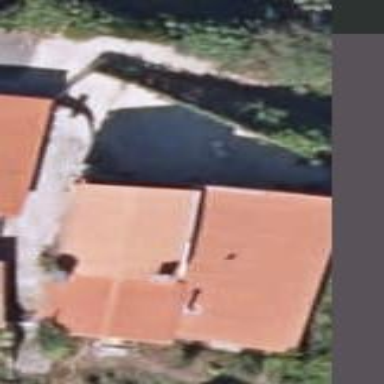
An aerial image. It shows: Simple and straightforward house.